Question: I'm writing a simulink model in which I would like to distribute a single input with dimensions of 1024X2 to two (identical) outputs.
I guess it should be pretty straight forward but I could not find the connector which does that.
When I try to use a I get the error "".

My question is - Which connector should be used for implementing 1 input to many (or just 2 in my case) identical outputs?
Thanks!
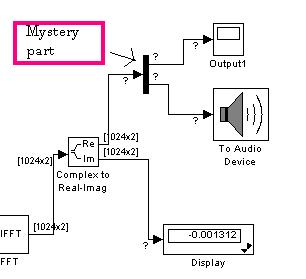
Answer: You can attach the same wire to multiple outputs...Just hold the 'Ctrl'-key while clicking somewhere on the existing wire.